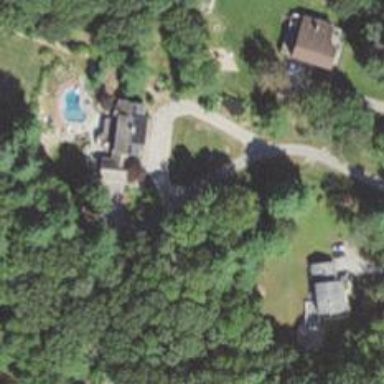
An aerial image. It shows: Residential driveway serving as service road.